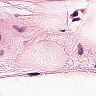
Metastatic tissue present: no